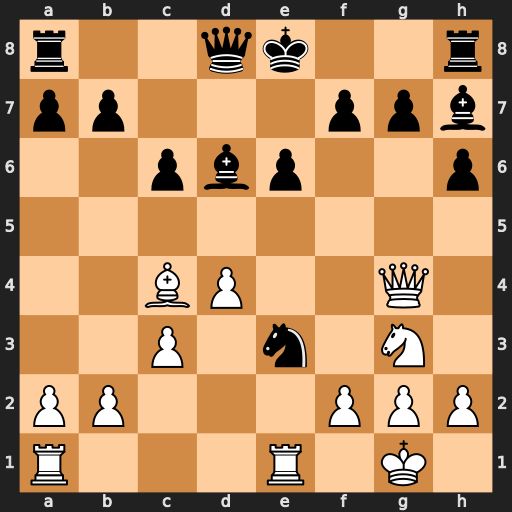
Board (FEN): r2qk2r/pp3ppb/2pbp2p/8/2BP2Q1/2P1n1N1/PP3PPP/R3R1K1
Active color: w
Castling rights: kq
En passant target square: -
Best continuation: Qxg7 Rg8 Qxh7